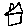
Label: house